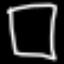
Label: square